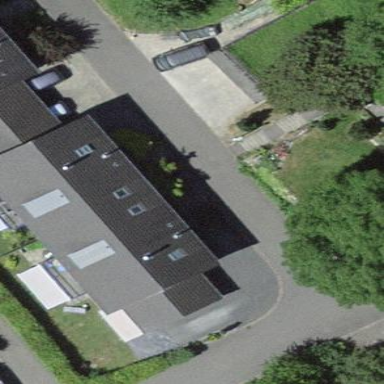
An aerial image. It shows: Residential building.